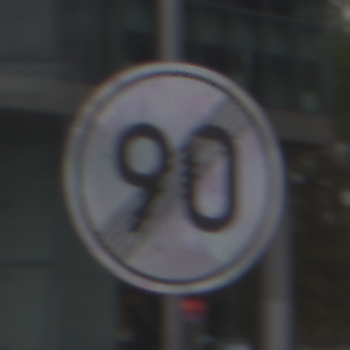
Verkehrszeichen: EndeGeschwindigkeit90
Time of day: MorningAfternoon
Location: Outdoor (Urban)
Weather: Overcast
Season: NotSpecified
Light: Natural